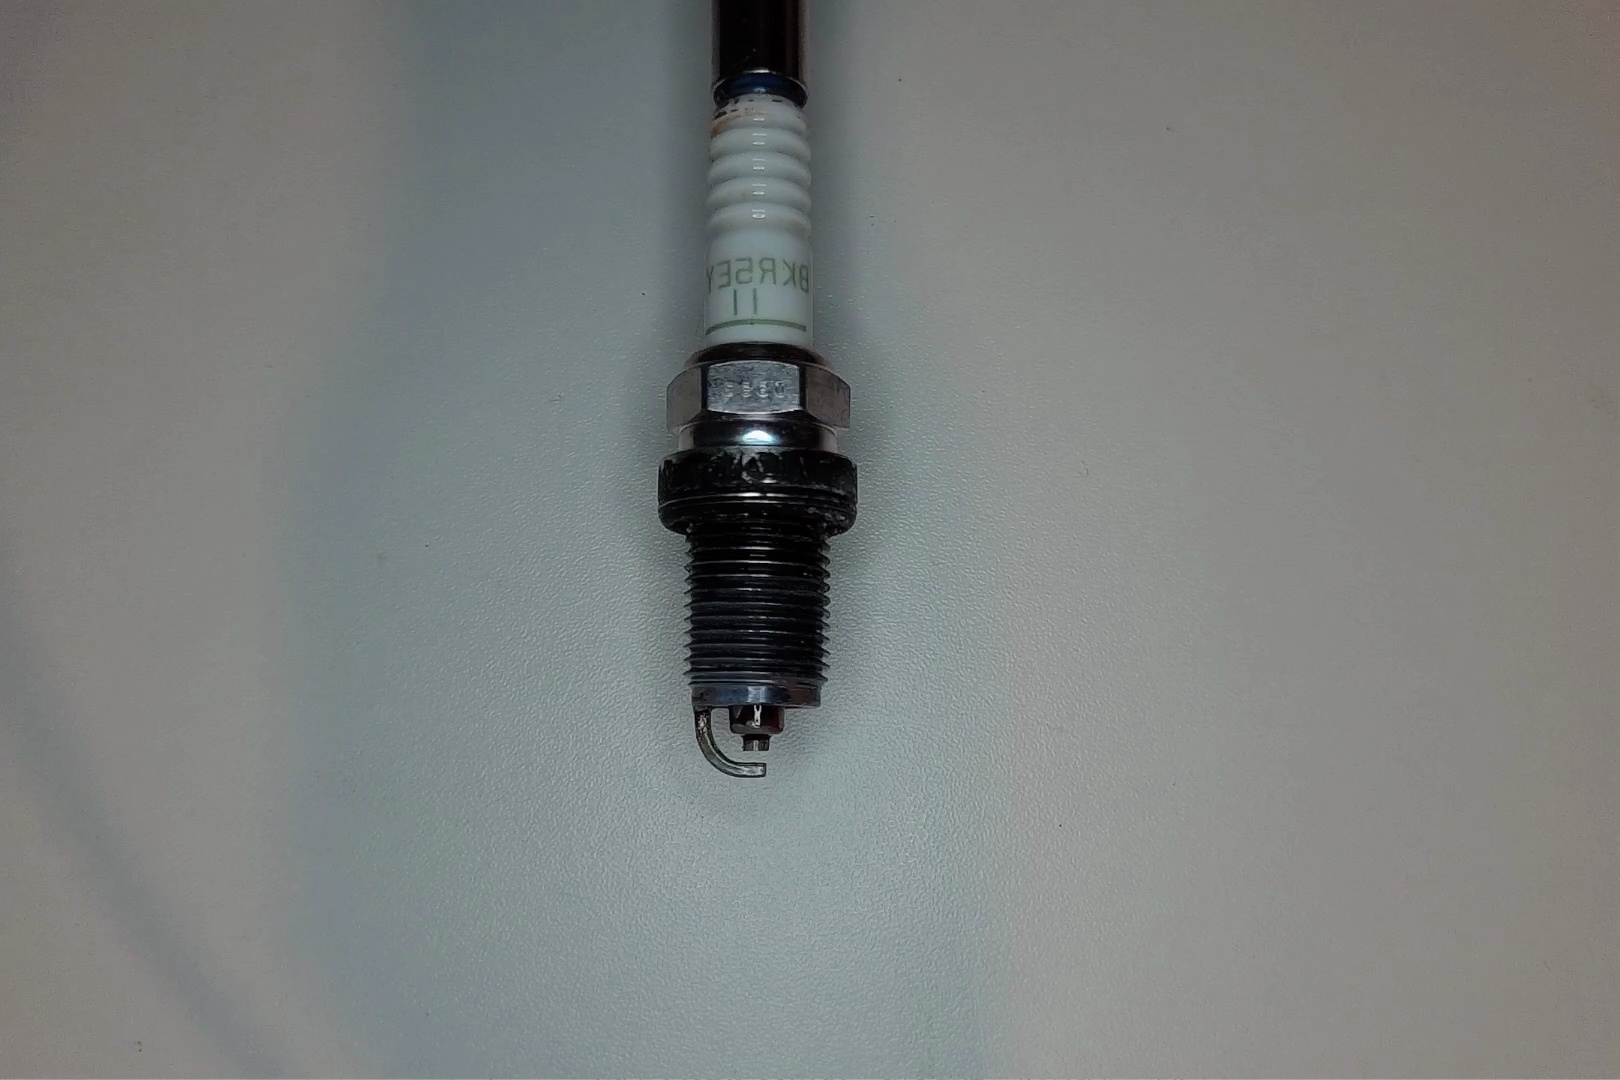
Label: anomaly